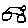
Label: car